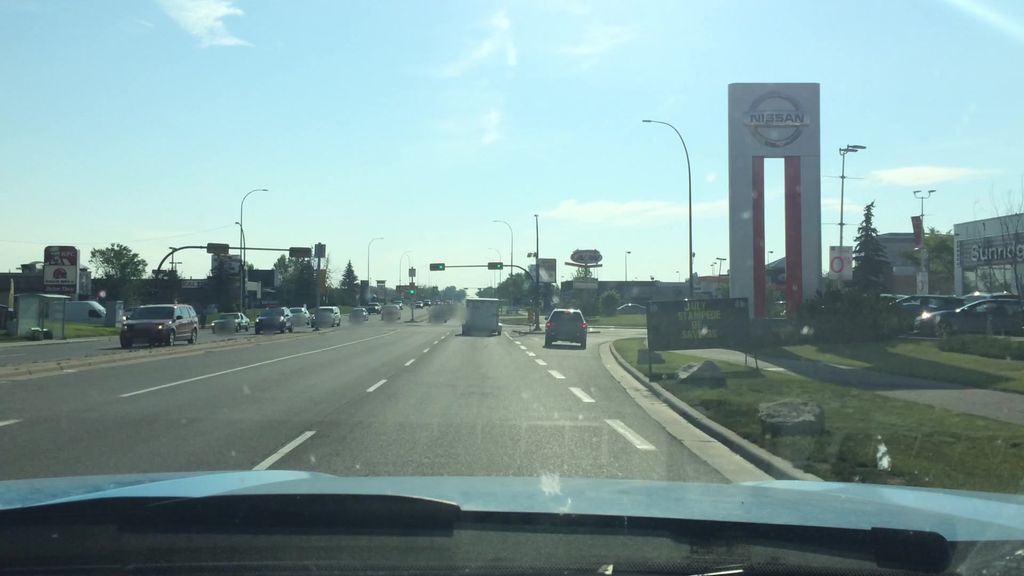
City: calgary